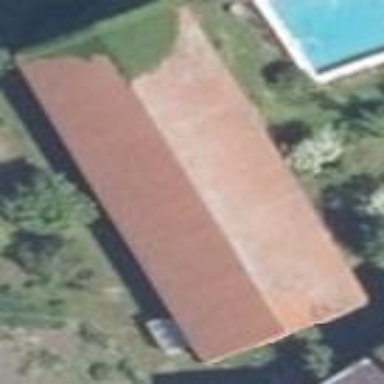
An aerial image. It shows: Building with gabled roof.